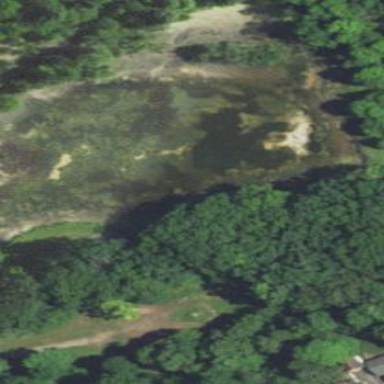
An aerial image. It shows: Serene pond surrounded by nature.